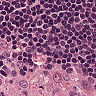
Metastatic tissue present: no